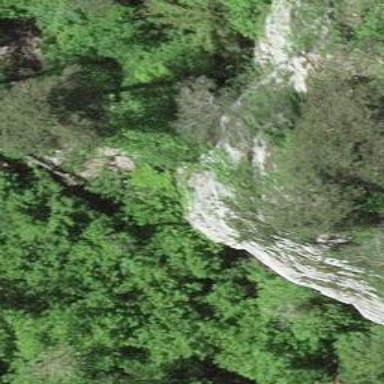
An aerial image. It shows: Cliff in nature.